Question: I have a (Smooth Lines with Markers) type Chart in one of my reports and I added the total that drives the line as the series tooltip.
At first glance everything works great, but I soon realized that the accuracy of the tooltip seems a bit finicky.
Example: The top middle marker on the picture is from March and it's total is 22,347,982.29, the lower point to it's right is from April and it's total is 21,637,486.27 and the lower point on the far left is from February with a total of 21,664,117.94
The black dot on each red marker represents the location of the cursor when the screenshot was taken. Notice how if my cursor is on the right side of the top March marker, the tooltip shows 21,637,486.28 which as actually the value from the month of April (the bottom right marker). But if I move my cursor just to the left of the marker's middle (Figure B) the tooltip correctly shows 22,347,982.29. The same goes for the far left February marker, I have to put my cursor towards the bottom left of the marker for it to show February's 21,664,117.94 value

I increased the marker size for my screenshots, the published report has a marker size of 4.5pts, this makes it rather difficult to correctly place the cursor correctly to see the correct tooltip amount.
Does anyone have any ideas on how I might improve this?
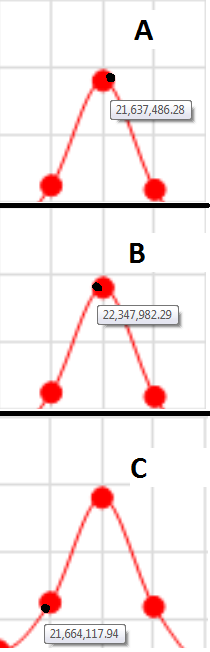
Answer: I've noticed this before too.
The tooltip relies on the pixel position to determine which month the user is referring too. Unfortunately, half the marker is in the previous month.
Maybe the best solution is to set the marker to 1 point or just get rid of the marker altogether?